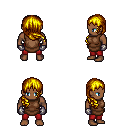
a pixel art fantasy rpg character, male body template, human, dark skin, brown tunic, red pants, blonde right-swept hairstyle, metal gloves, four views (front, back, left, right), 2x2 character sprite sheet, small pixel art, hard edges, no anti-aliasing